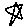
Label: star